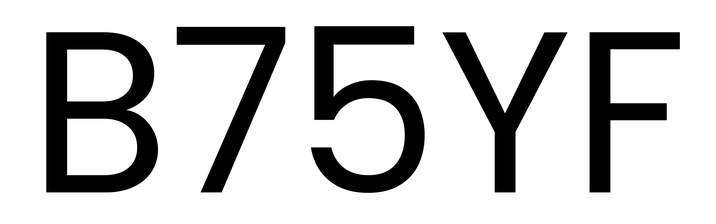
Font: Poppins-Regular